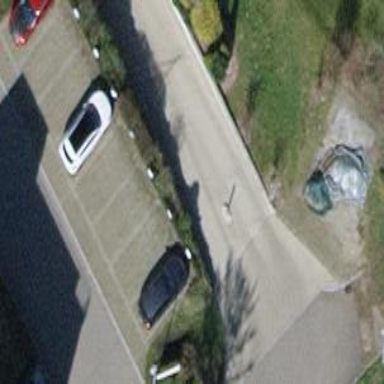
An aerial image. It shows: Service road with paving stones.